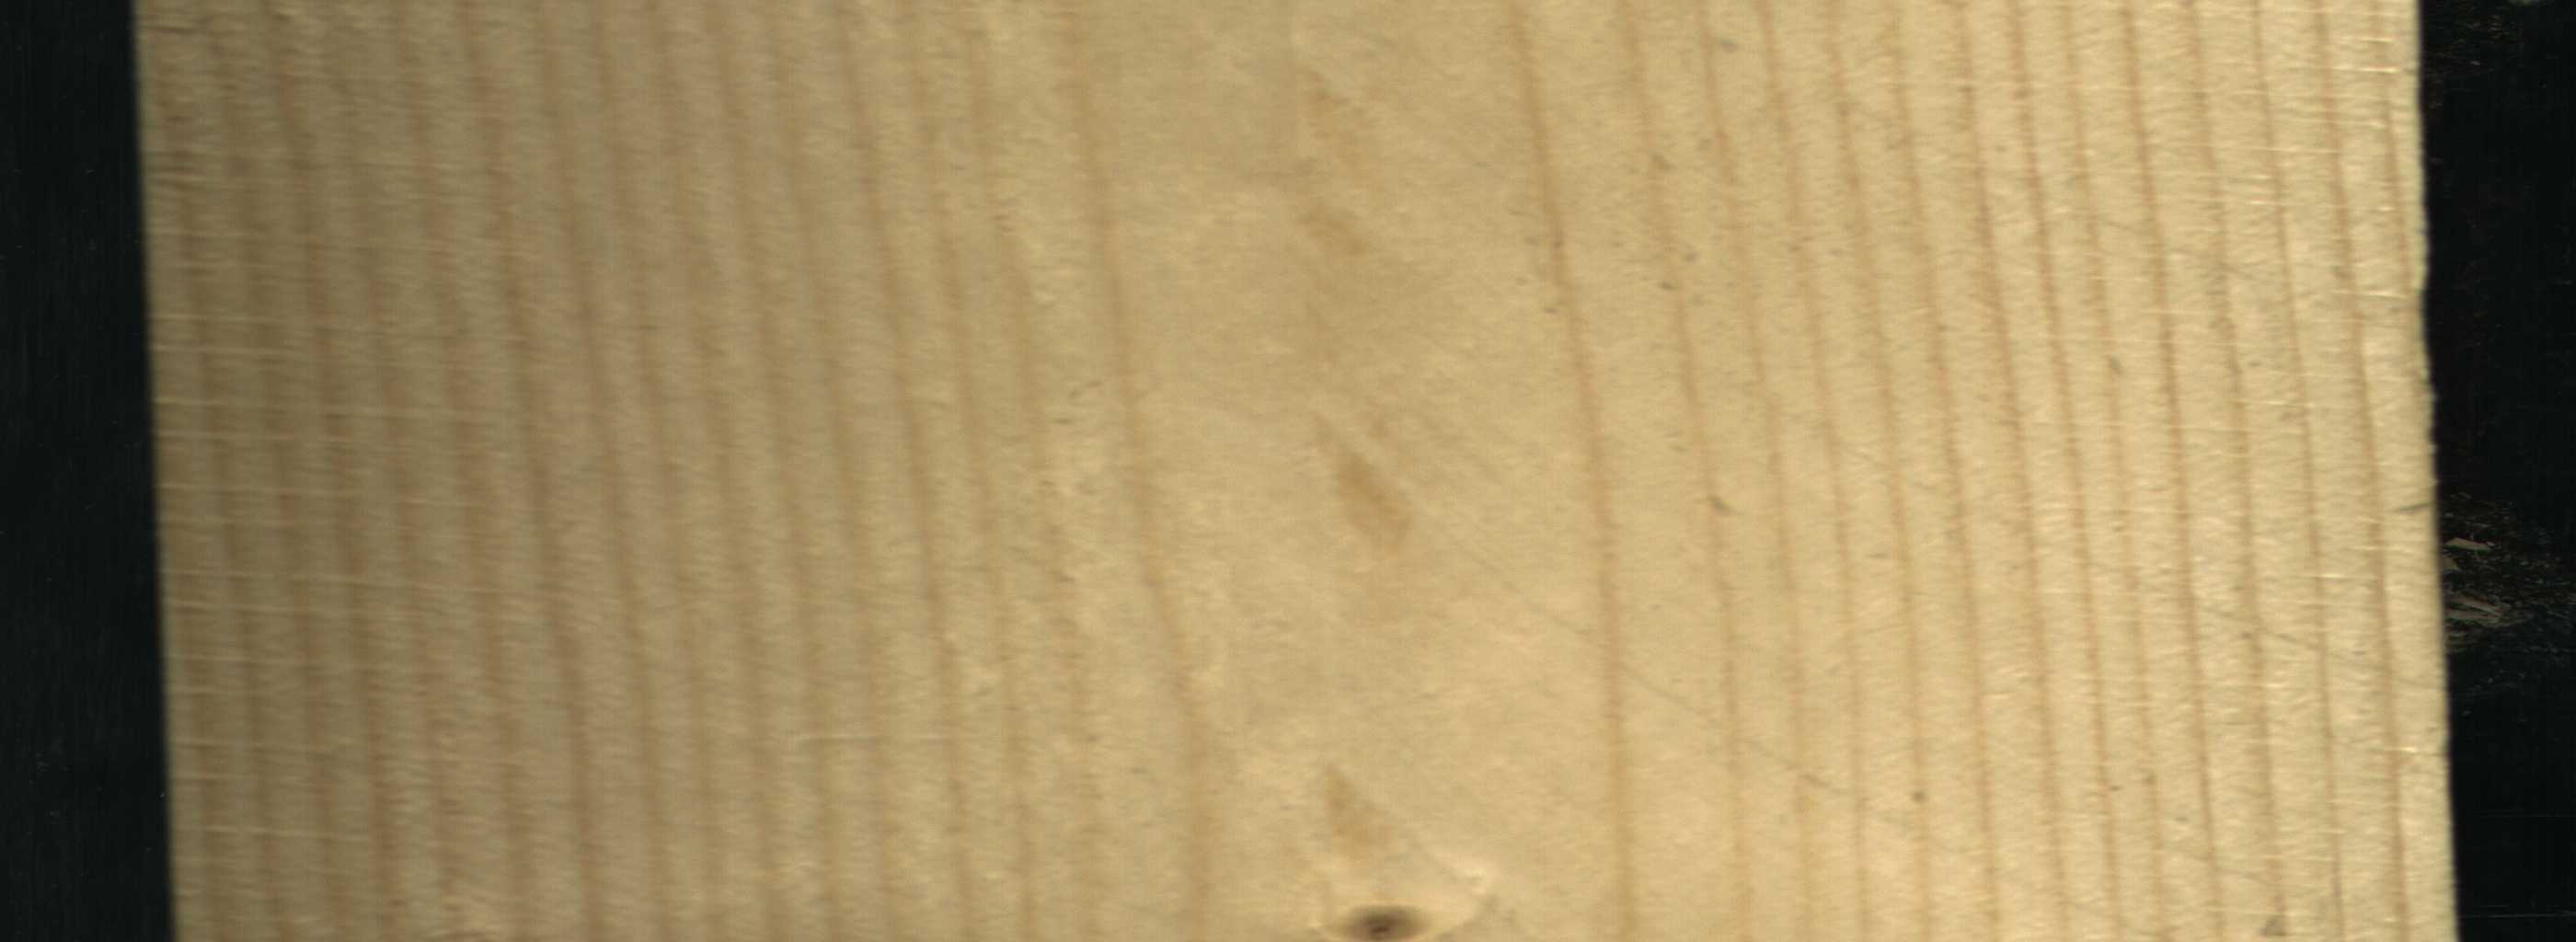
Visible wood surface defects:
Live_Knot